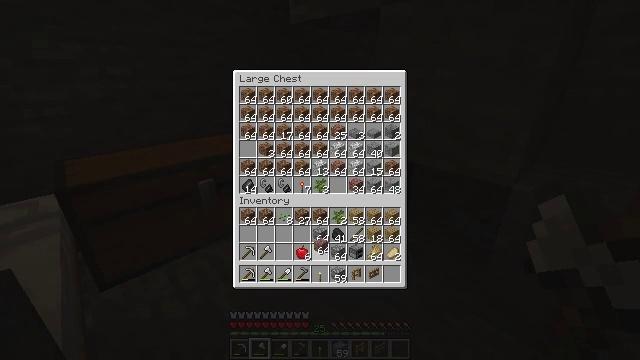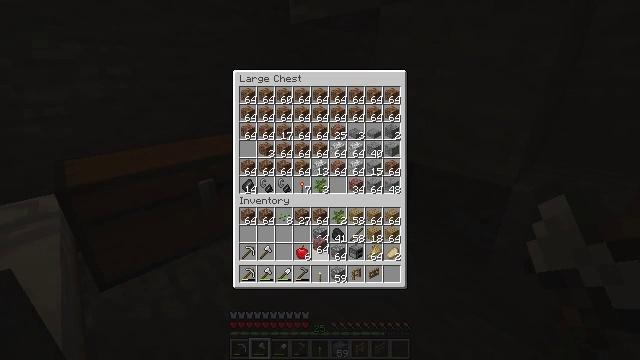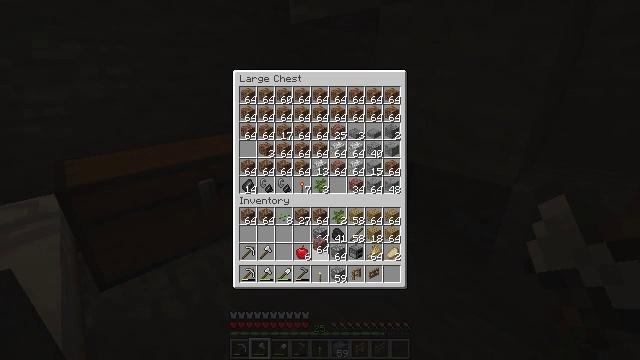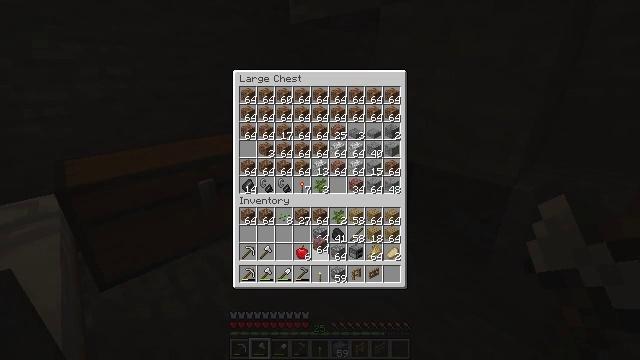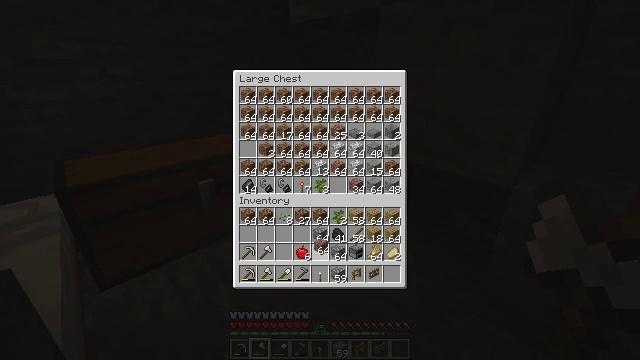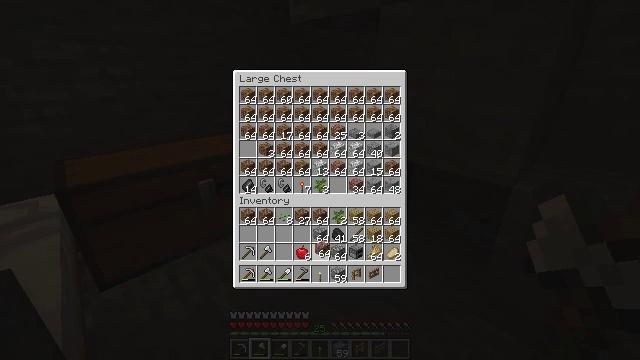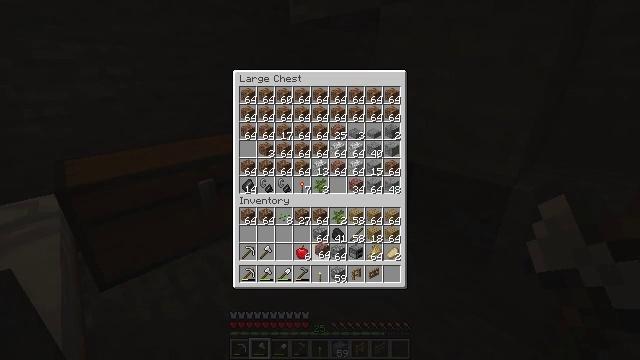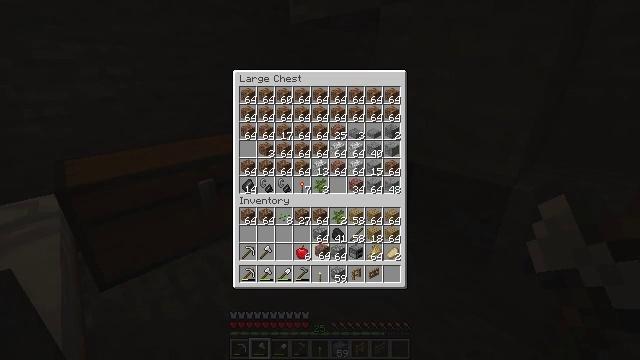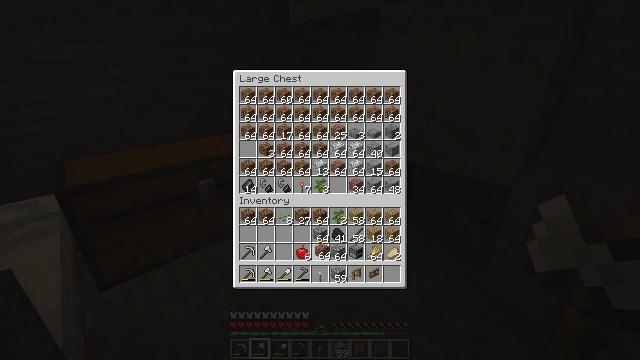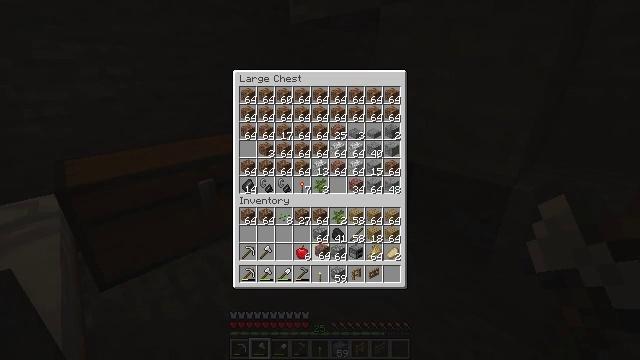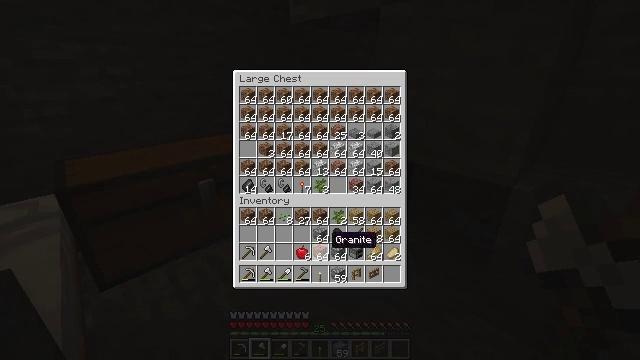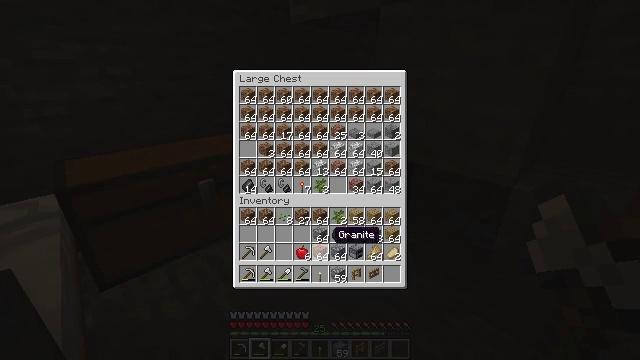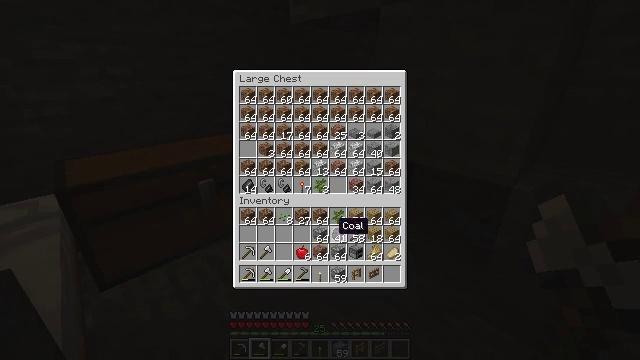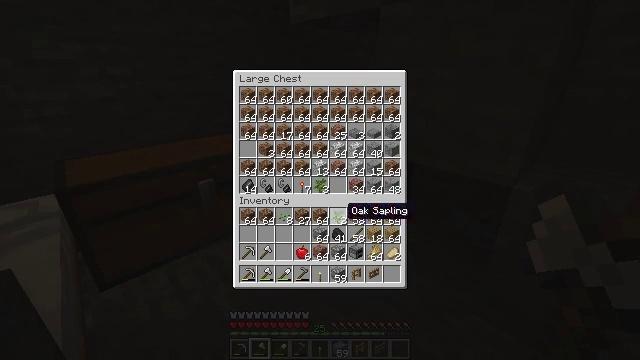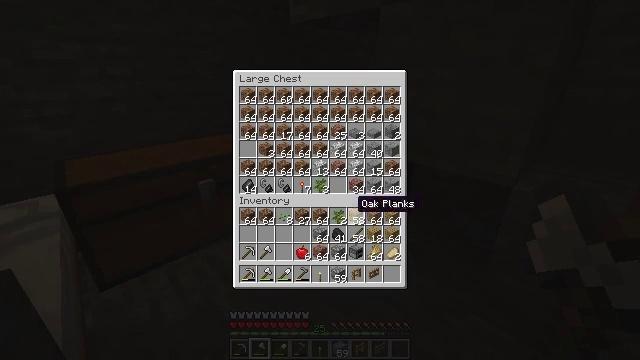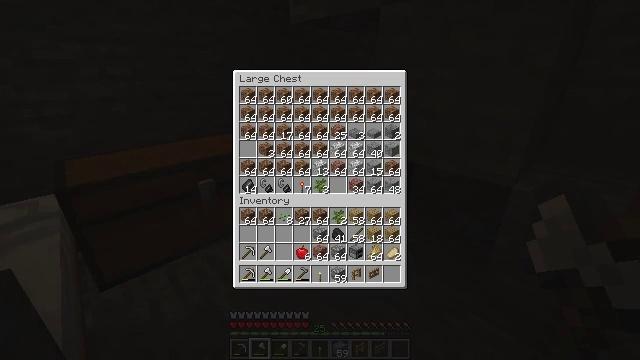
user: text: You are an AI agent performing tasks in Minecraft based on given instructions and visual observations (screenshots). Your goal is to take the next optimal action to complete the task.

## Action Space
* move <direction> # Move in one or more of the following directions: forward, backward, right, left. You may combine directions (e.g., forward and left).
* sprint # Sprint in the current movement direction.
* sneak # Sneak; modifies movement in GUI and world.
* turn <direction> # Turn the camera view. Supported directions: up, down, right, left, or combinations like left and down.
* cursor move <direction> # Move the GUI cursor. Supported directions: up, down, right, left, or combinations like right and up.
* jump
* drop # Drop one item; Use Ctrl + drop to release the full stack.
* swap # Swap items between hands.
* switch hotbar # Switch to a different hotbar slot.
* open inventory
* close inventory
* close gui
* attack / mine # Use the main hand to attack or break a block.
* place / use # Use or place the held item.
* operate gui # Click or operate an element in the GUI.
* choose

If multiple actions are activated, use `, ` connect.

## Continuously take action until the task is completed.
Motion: motion action
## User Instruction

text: Open the crafting table to make granite stairs.
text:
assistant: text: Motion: no_op
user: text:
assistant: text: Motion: no_op
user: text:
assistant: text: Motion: no_op
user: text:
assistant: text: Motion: no_op
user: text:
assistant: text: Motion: no_op
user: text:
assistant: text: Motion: no_op
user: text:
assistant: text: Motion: no_op
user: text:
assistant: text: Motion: operate gui
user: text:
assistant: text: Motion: operate gui
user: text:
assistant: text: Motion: no_op
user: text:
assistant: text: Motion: no_op
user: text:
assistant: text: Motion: cursor move up
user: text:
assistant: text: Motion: cursor move right and up
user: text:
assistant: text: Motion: cursor move right and up
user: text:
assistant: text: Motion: no_op
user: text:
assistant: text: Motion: no_op
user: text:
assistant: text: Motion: cursor move up
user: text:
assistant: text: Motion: no_op
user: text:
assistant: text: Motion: no_op
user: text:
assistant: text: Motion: no_op
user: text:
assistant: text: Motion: no_op
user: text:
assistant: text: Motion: no_op
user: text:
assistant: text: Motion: no_op
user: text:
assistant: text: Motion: operate gui
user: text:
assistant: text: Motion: operate gui
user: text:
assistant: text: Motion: operate gui
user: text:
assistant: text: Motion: no_op
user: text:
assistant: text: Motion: no_op
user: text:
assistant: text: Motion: cursor move left and down
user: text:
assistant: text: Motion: cursor move left and down